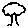
Label: tree